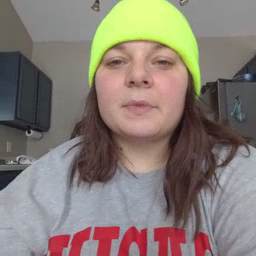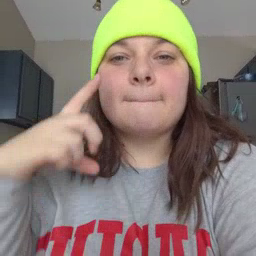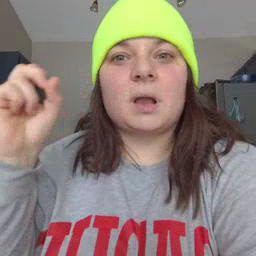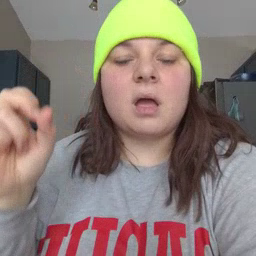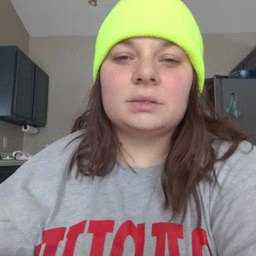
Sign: because